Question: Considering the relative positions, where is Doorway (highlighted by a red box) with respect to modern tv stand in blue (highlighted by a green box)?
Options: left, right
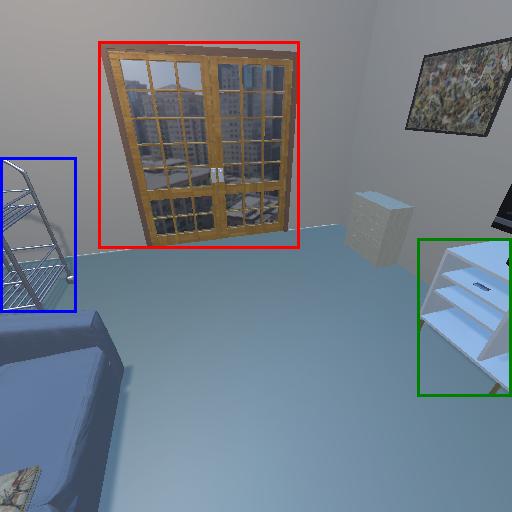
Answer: left